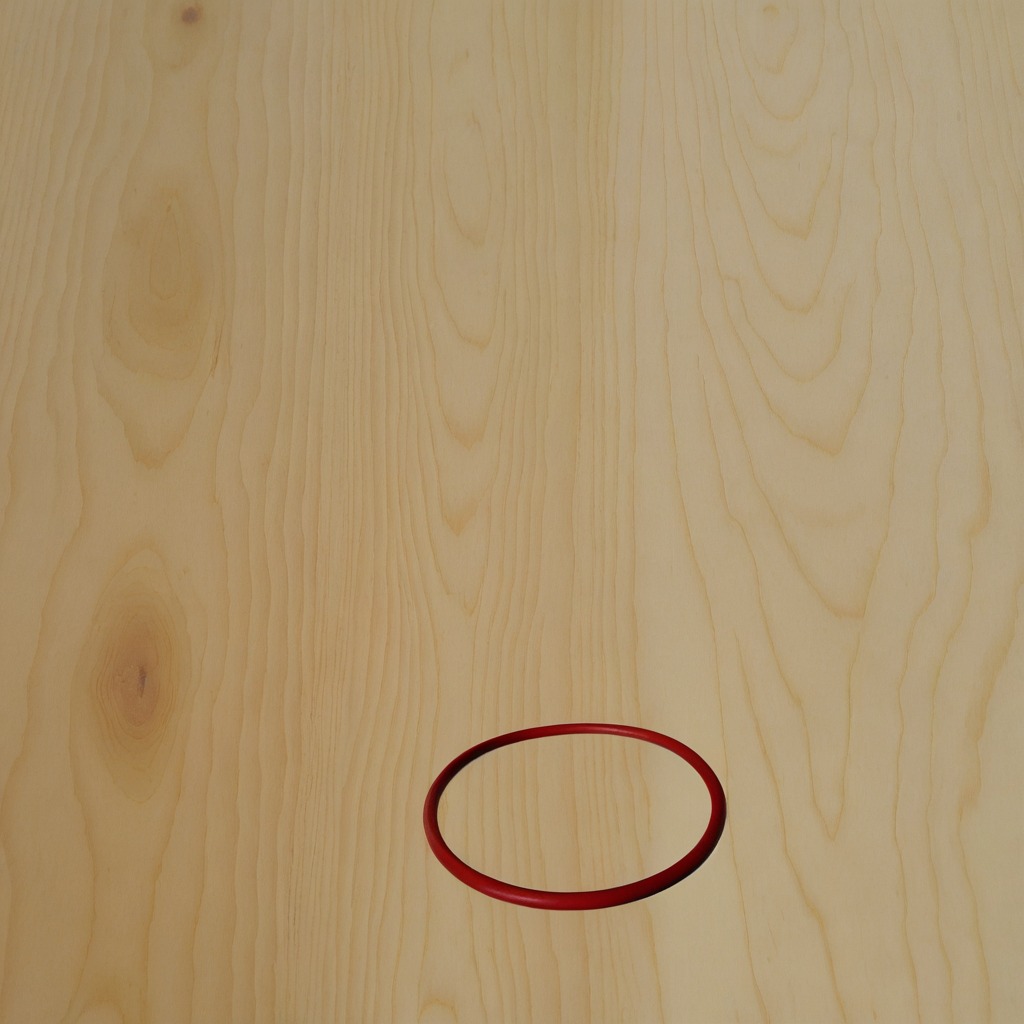
A rubber O-ring lying on the plywood surface in a paint workshop lit by afternoon window light.